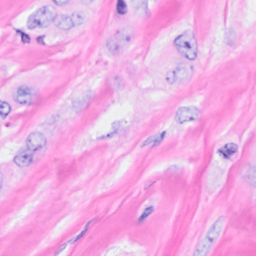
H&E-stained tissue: Breast